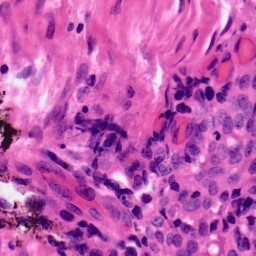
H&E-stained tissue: Ovarian